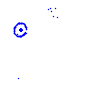
Particle: proton